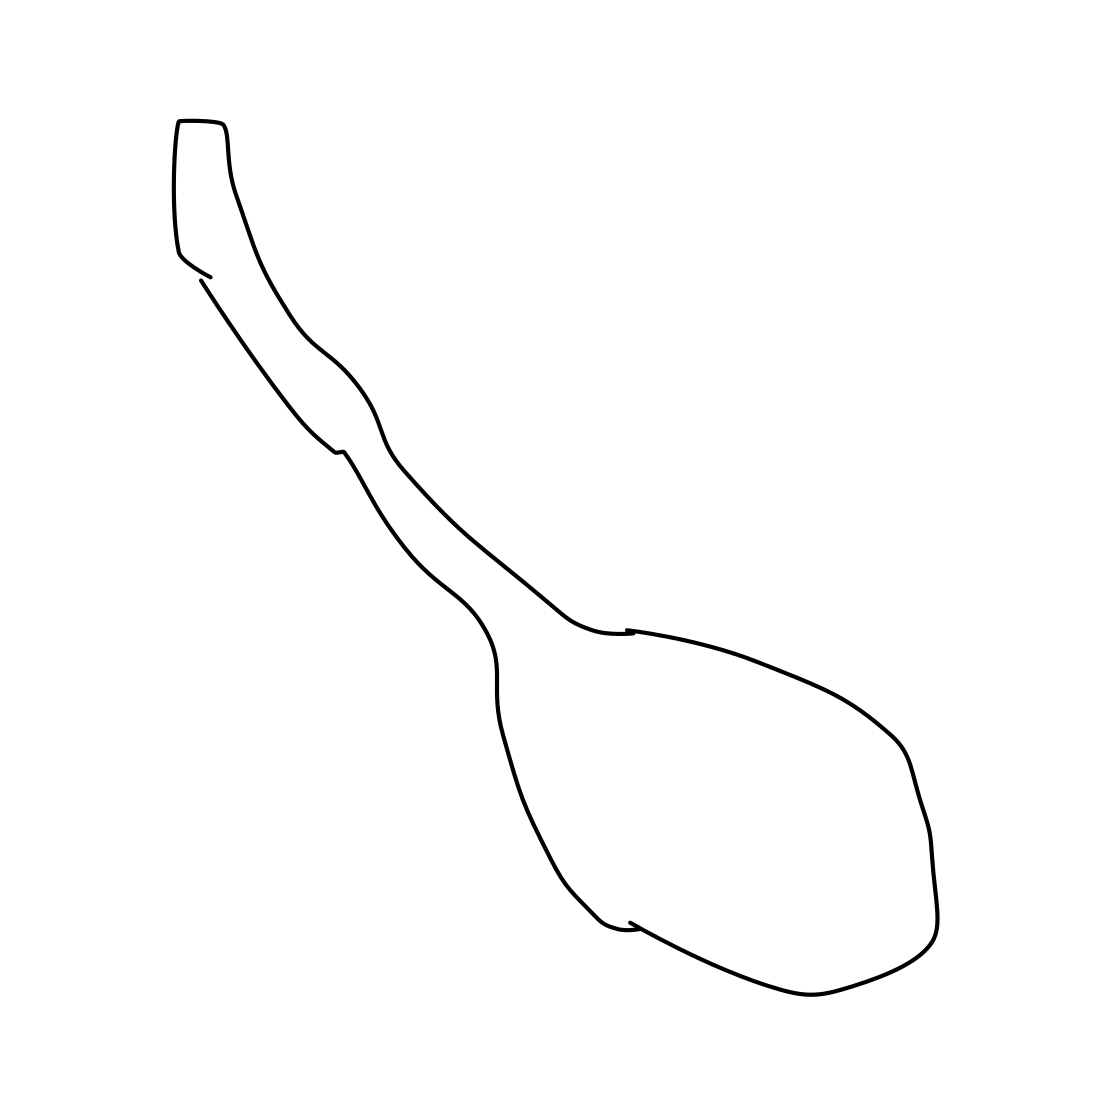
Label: spoon